Question: How would you produce in Matlab a categorical scatter plot comparable to this?

The above chart was generated in R, in response to <URL>.
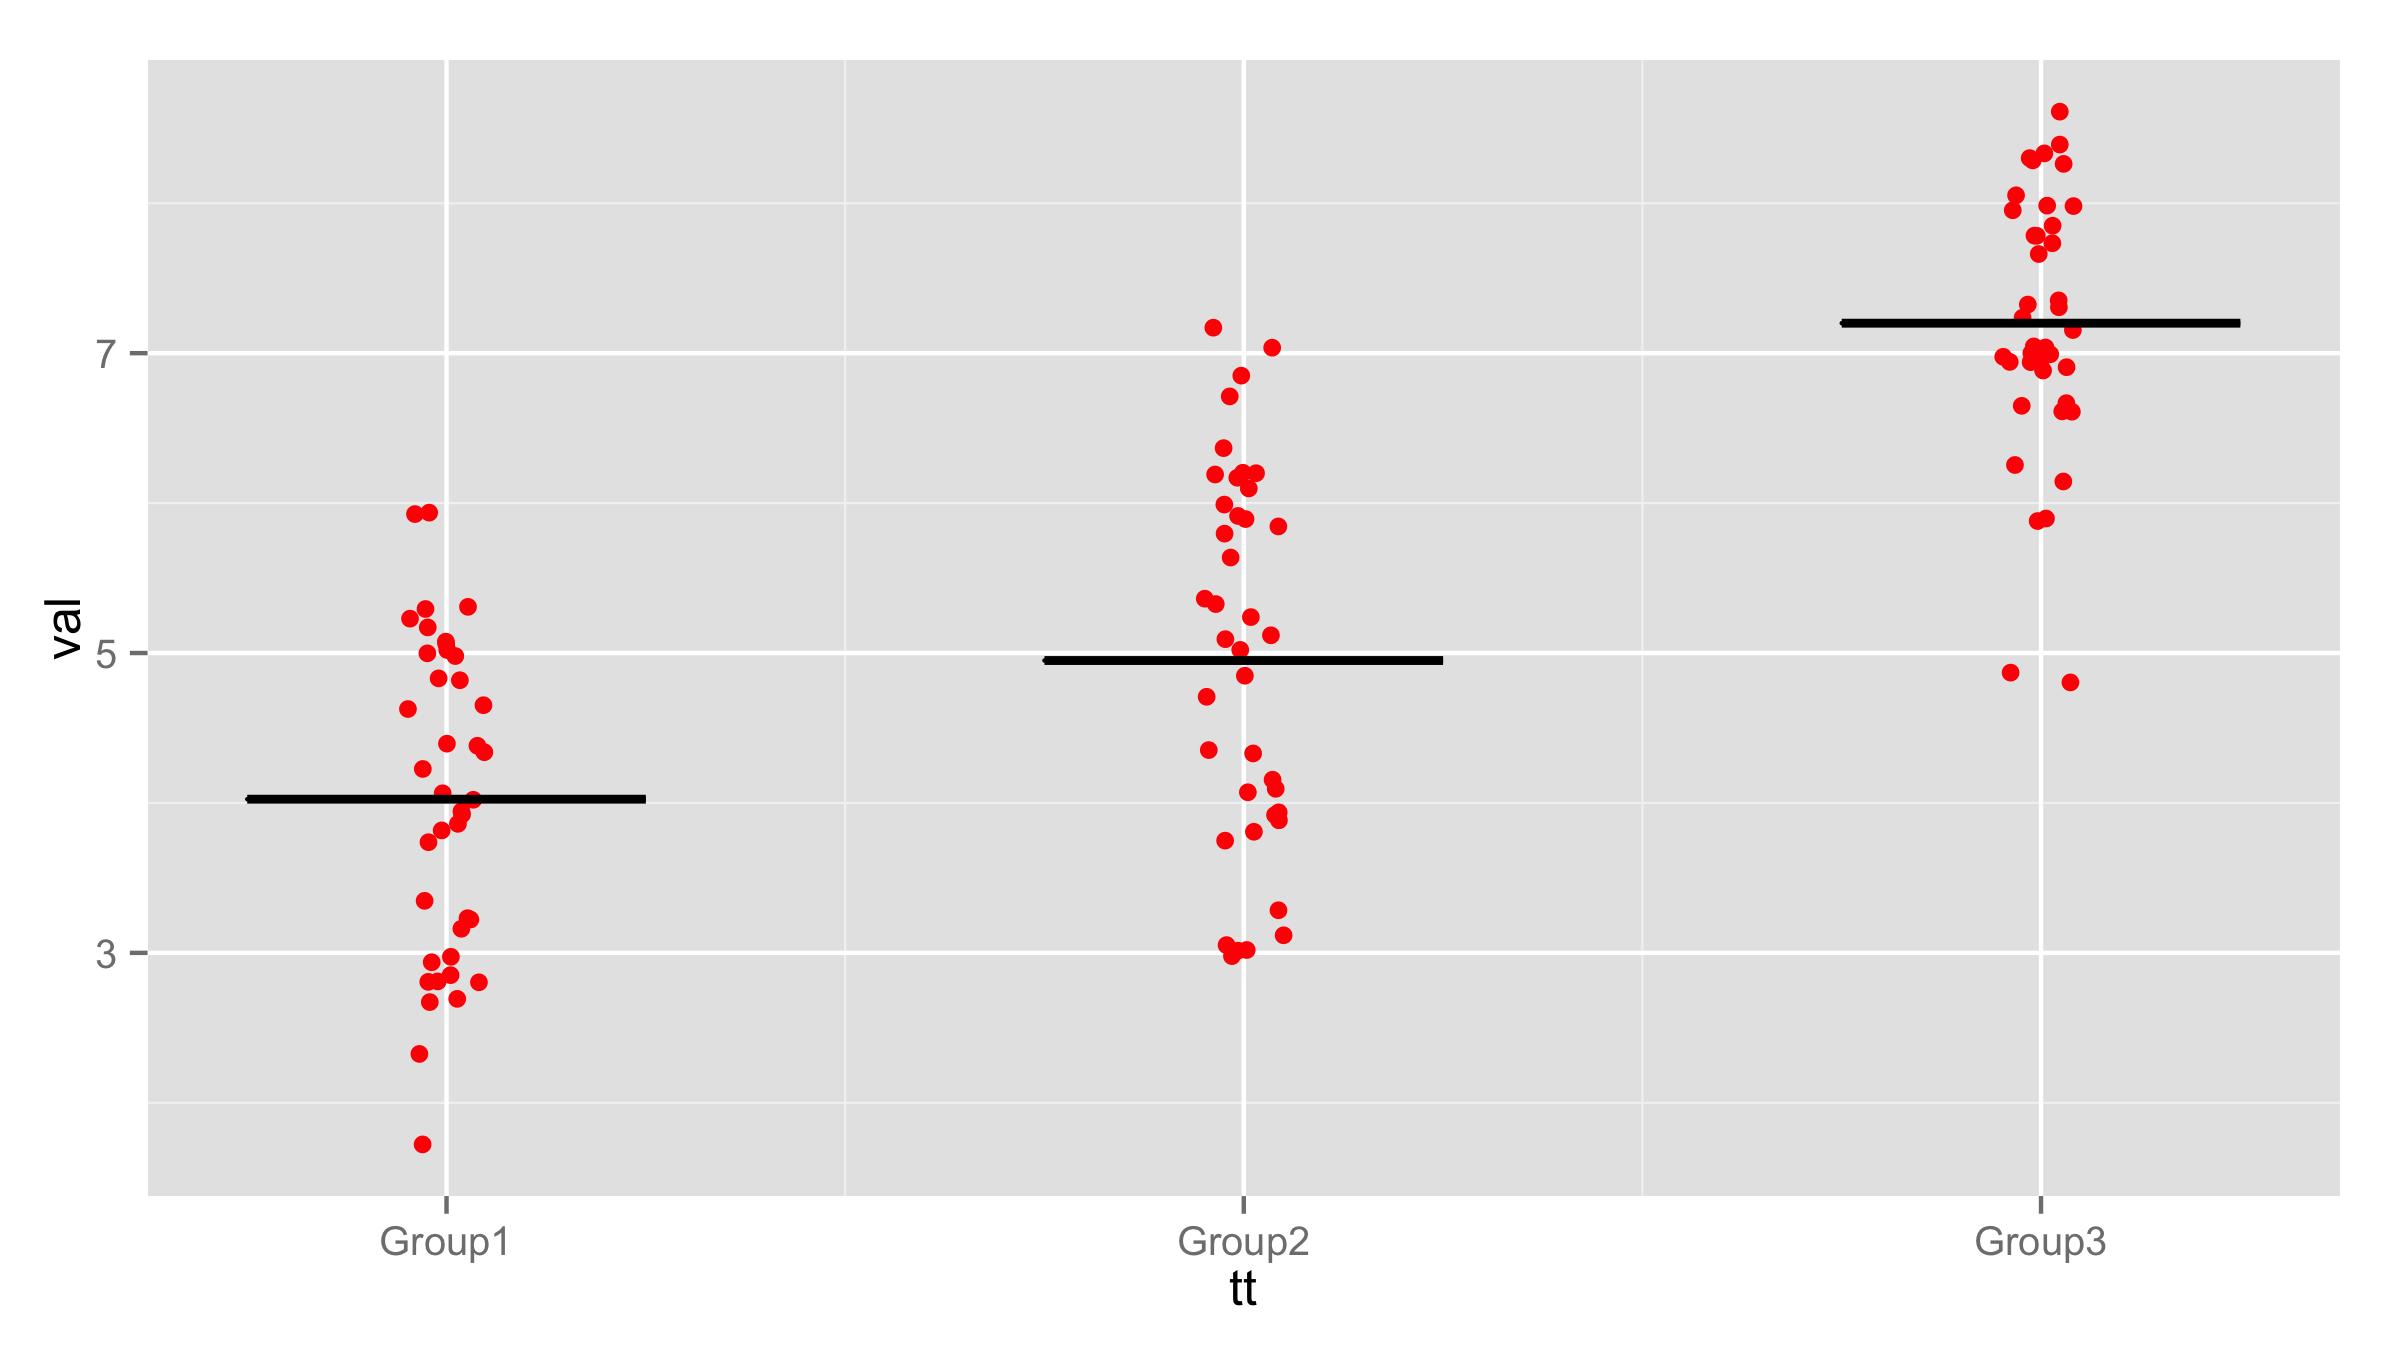
Answer: You can use the undocumented 'jitter' property of 'scatter':
'''
% create example data
ydata = rand(50, 3)*2+2;
[r, c] = size(ydata);
xdata = repmat(1:c, r, 1);
% for explanation see
% http://undocumentedmatlab.com/blog/undocumented-scatter-plot-jitter
scatter(xdata(:), ydata(:), 'r.', 'jitter','on', 'jitterAmount', 0.05);
hold on;
plot([xdata(1,:)-0.15; xdata(1,:) + 0.15], repmat(mean(ydata, 1), 2, 1), 'k-')
ylim([0 max(ydata(:)+1)])
'''
This results in: